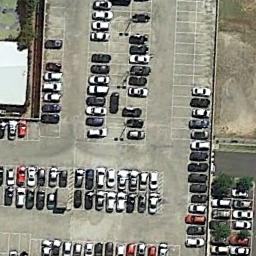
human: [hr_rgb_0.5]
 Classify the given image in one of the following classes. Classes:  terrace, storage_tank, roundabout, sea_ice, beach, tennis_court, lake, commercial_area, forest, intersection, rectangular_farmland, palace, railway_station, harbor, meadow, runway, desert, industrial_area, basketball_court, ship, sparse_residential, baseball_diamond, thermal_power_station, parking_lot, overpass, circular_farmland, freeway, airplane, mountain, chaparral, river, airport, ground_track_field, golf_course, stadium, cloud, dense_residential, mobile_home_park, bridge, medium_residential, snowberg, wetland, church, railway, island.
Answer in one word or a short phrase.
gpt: parking_lot